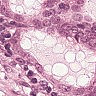
Metastatic tissue present: yes